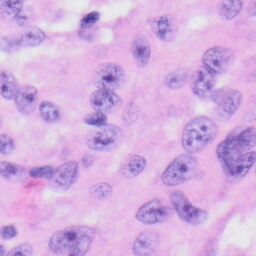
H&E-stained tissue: Skin